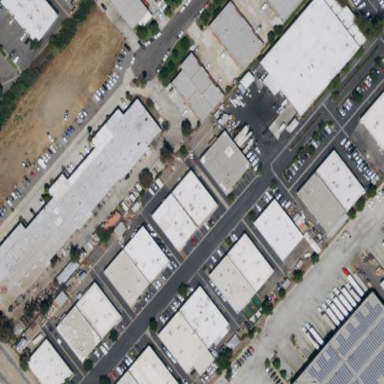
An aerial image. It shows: Industrial area.